Interaction volume radius: 5 \u00c5
Interaction volume height: 30 \u00c5
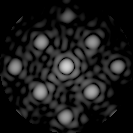
Disorder parameter: 0.1619